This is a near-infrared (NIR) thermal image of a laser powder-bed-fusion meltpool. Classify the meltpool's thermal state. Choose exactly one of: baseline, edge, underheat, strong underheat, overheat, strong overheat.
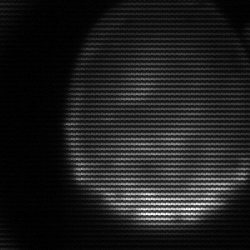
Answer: edge